Question: I'm a newbie developer google map api web application and i have a question. What equation(Javascript) find my marker poin in a rectangular polygon area or not this is a example:

and this is my script:
'''
$(document).ready(function(){
$('#map_canvas').height($('#content').height());
});
var map;
var tableID = 'myid';
var auth = true;
var cloudData;
var authLink;
var rectangleCloud = new Array();
function initialize(){
result = JSON.parse(token);
getFeature(result.access_token);
showMap(result.access_token);
}
function showMap(authResult) {
// Create a new Google Maps API Map
var mapOptions = {
center: new google.maps.LatLng(13.74657604702232,100.53490161895752),
zoom: 6,
mapTypeId: google.maps.MapTypeId.ROADMAP
};
map = new google.maps.Map(document.getElementById("map_canvas"),
mapOptions);
//console.log(getFeatureById(mapsEngineLayer.featureId));+
google.maps.event.addListener(mapsEngineLayer, 'bounds_changed', function() {
map.fitBounds(mapsEngineLayer.get('bounds'));
});
//i think add equation at this.
window.setTimeout(refreshToken, authResult.expires_in * 1000);
}
function getFeature(authResult){
// List the details of a specific Google Maps Engine Map.
var url = "https://www.googleapis.com/mapsengine/v1/tables/"+tableID+"/features";
jQuery.ajax({
url: url,
dataType: 'json',
headers: {
'Authorization': 'Bearer ' + authResult
},
success: function(response) {
// Log the details of the Map.
cloudData = response;
console.log(cloudData.features);
//this is a data callback from mapengine api
},
error: function(response) {
response = JSON.parse(response.responseText);
console.log("Error: ", response);
window.location(authLink);
}
});
}
function loadScript() {
var script = document.createElement('script');
script.type = 'text/javascript';
script.src = 'https://maps.googleapis.com/maps/api/js?v=3&sensor=false&libraries=visualization&language=th&callback=initialize';
document.body.appendChild(script);
}
function createButtonAuth(){
console.log("in");
var inDiv = document.getElementById('mapWindown');
var iDiv = document.createElement('div');
iDiv.id = 'buttonAuth';
iDiv.className = 'buttonAuth-style';
iDiv.innerHTML = "<button class='btn btn-large btn-block btn-primary' type='button'><a href='$authUrl'>Authorize this application</a></button>";
iDiv.appendChild(inDiv);
}
window.onload = loadScript;
'''
Thank for any answer.
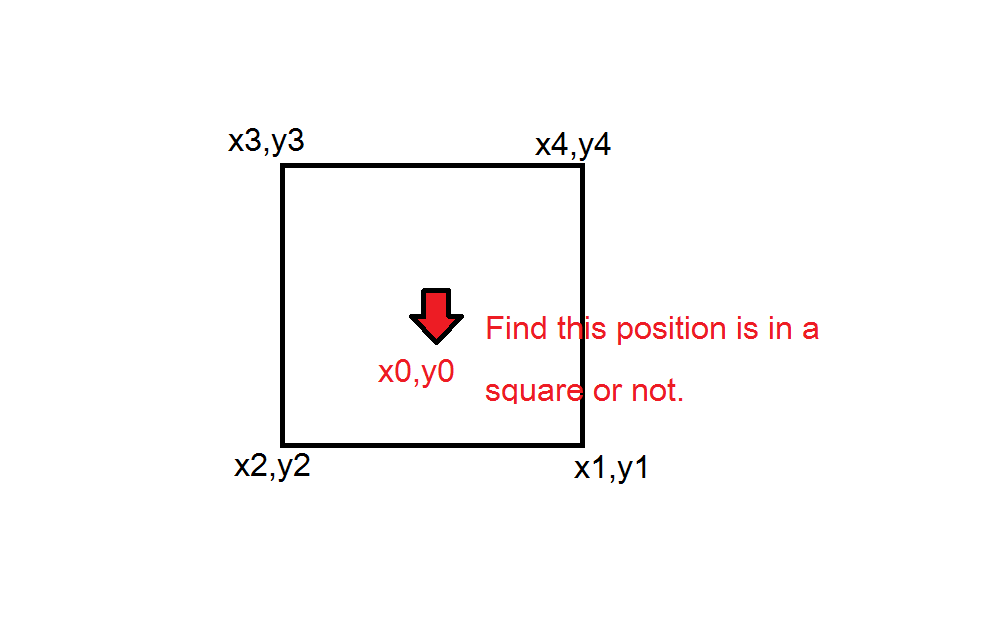
Answer: Assuming at least (x0,y0) (x1,y1) and (x3,y3) are known, then :
'''
if( x0>x3 && x0<x1 && y0>y3 && y0<y1 ) {
//(x0,y0) is in the rectangle
}
'''